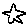
Label: star